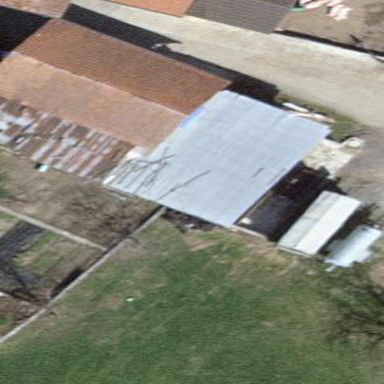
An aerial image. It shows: Stable.